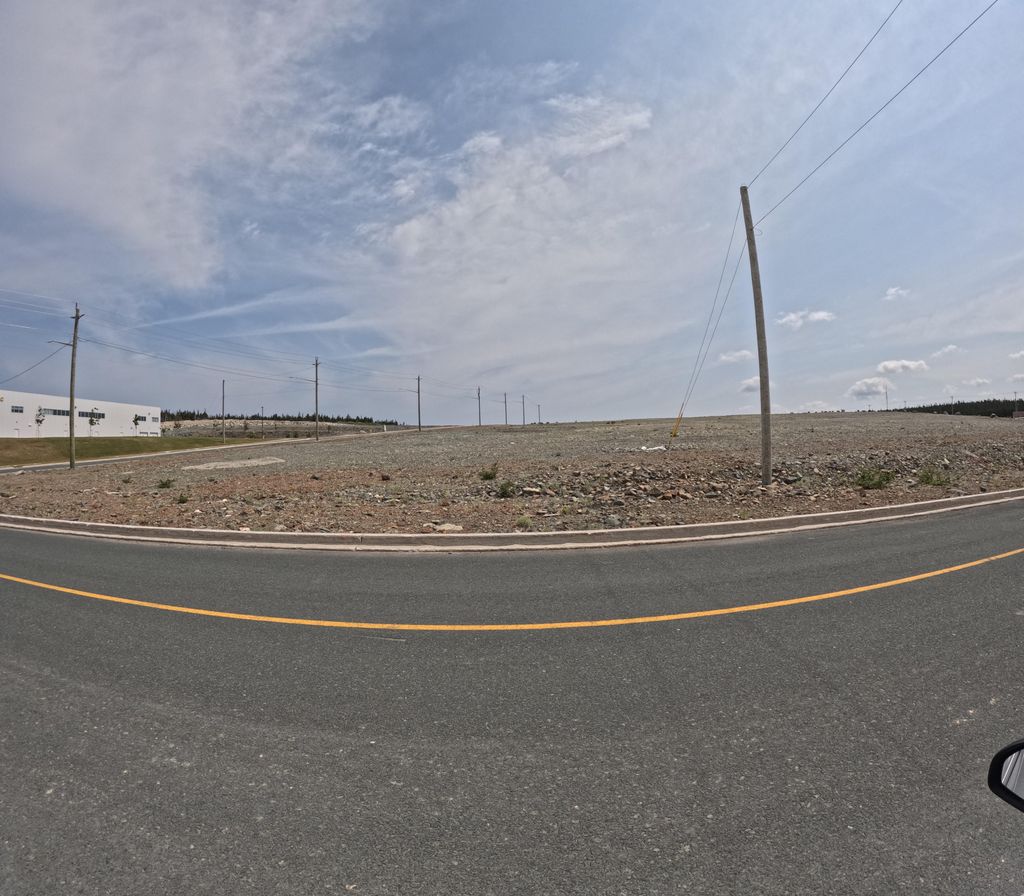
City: st_johns